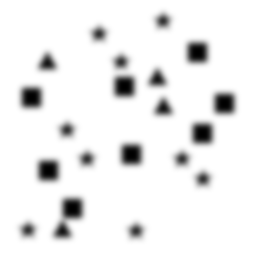
Squares: 8
Triangles: 4
Stars: 9
Total shapes: 21